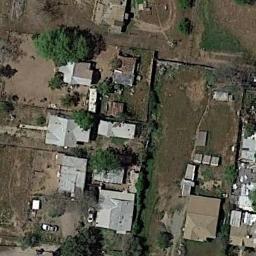
Label: residential